Current action and preconditions to check: trajectory_clear

Your task: For each precondition in the list above, predict whether it will hold at this action.

Consider the current scene as observed from the mobile robot's camera, and analyze the predicted future states of all dynamic agents (e.g., people, animals, vehicles, or any moving entities) within the NEXT SECOND.

IMPORTANT: Only answer "very likely" if you are absolutely certain—based on strong, clear evidence—that a dynamic agent will violate the precondition in the predicted future state. Do NOT answer "very likely" for unlikely, ambiguous, or low-probability risks.

Ask yourself for each precondition: Is there a high probability, with clear and convincing evidence, that the predicted future states of any dynamic agent will interfere with the predicted future state of the currently executing action within the NEXT SECOND, causing that precondition to fail?

Assess the risk level based on these predictions. Use "likely" or "very likely" if motions create a clear risk of interference.

Use "neutral" or "improbable" if agents are nearby but their predicted paths are clearly diverging or non-conflicting.

Failure Risk Categories: "very improbable", "improbable", "neutral", "likely", "very likely"

Answer Format: Output ONLY the probability_of_failure value from these categories: "very improbable", "improbable", "neutral", "likely", "very likely"

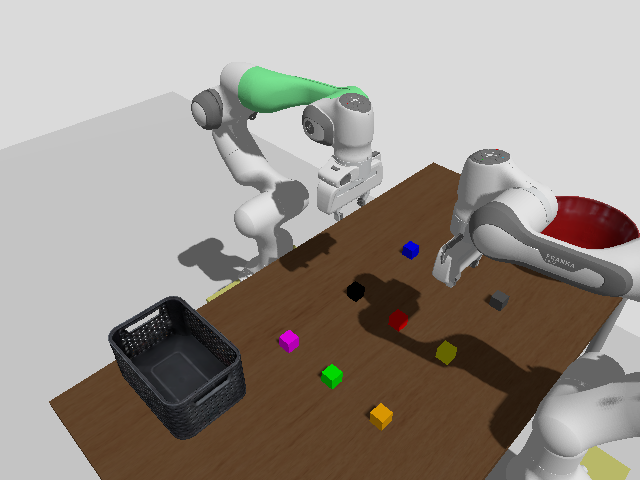

Answer: improbable